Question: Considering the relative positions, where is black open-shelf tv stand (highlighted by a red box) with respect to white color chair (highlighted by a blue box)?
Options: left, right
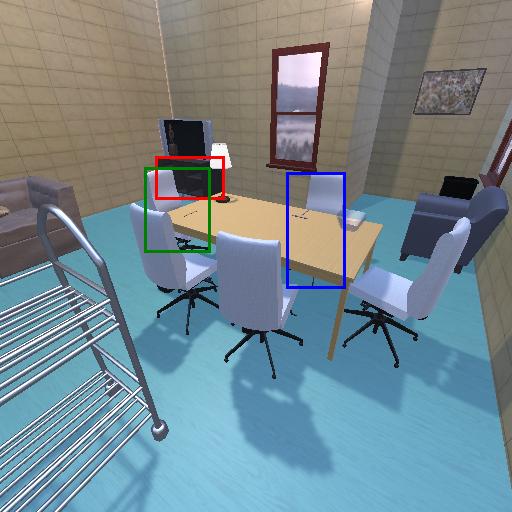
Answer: left